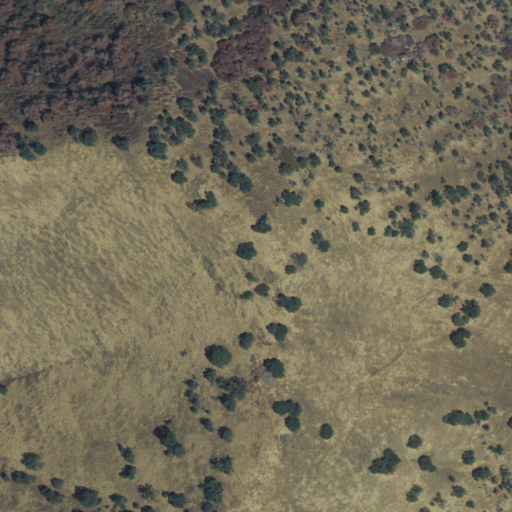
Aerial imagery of mountain in California named Oak Flat Peak containing grassland, shrub, and evergreen forest